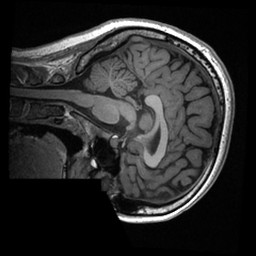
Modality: T1w
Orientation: sagittal
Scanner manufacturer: ge
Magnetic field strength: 3 T
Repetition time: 0.007656 s
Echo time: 0.002936 s